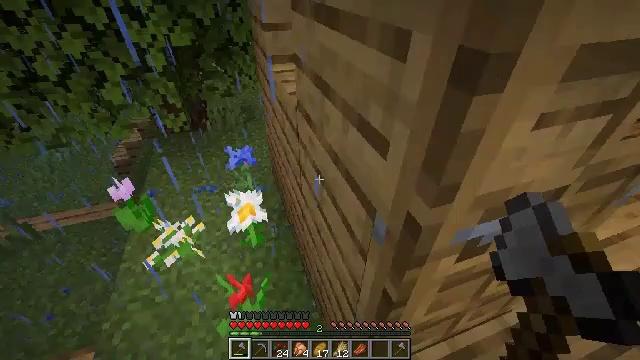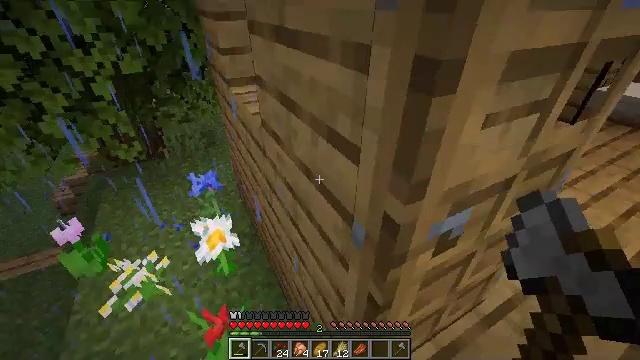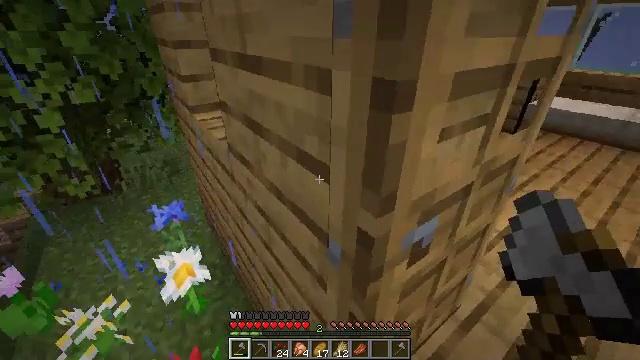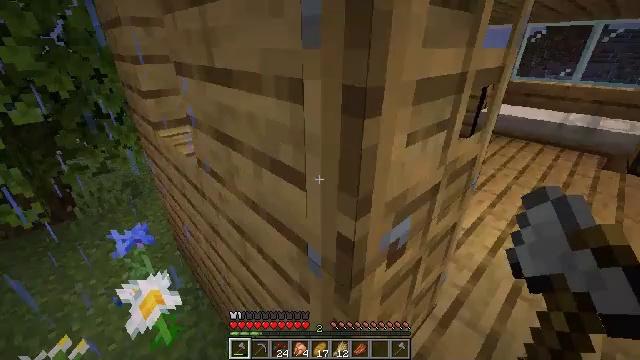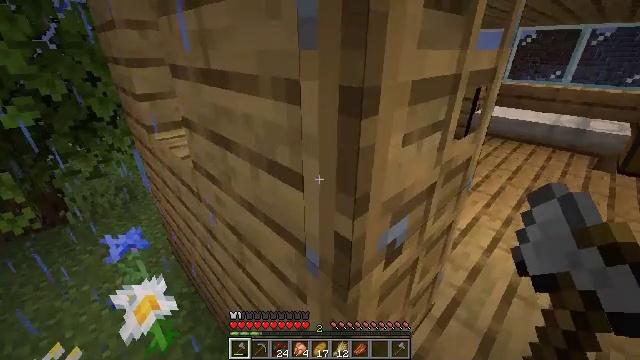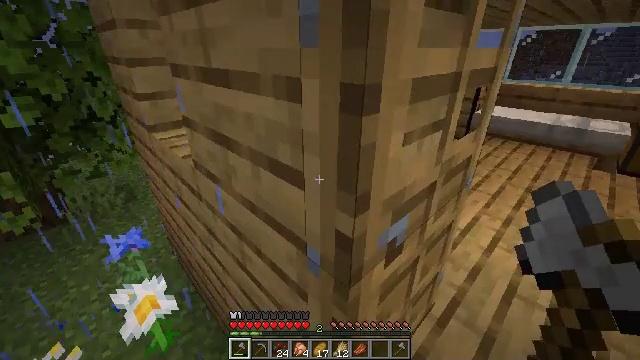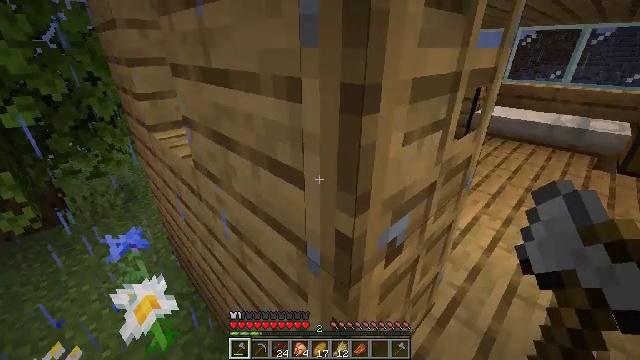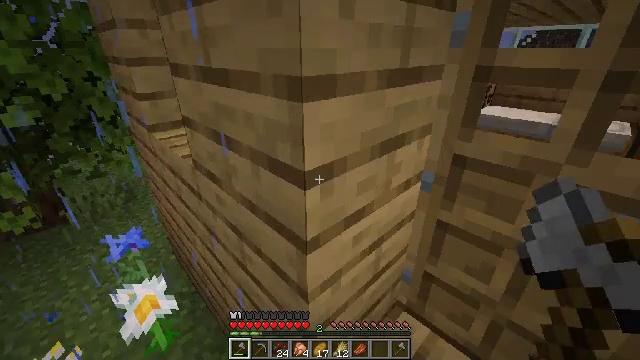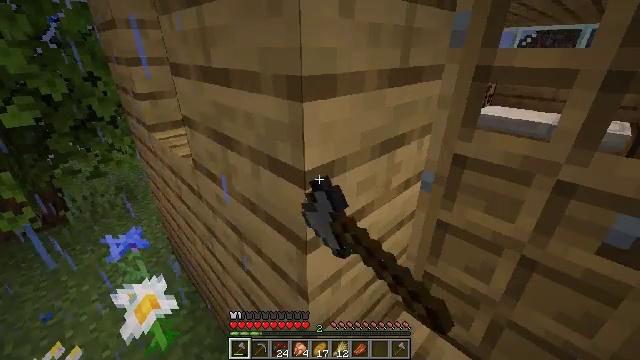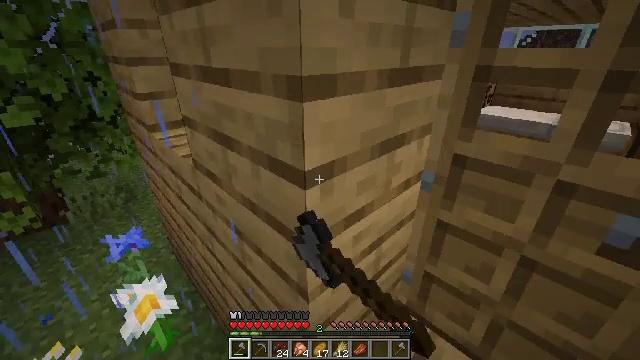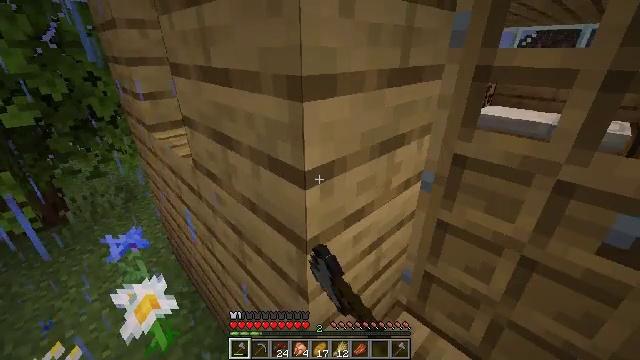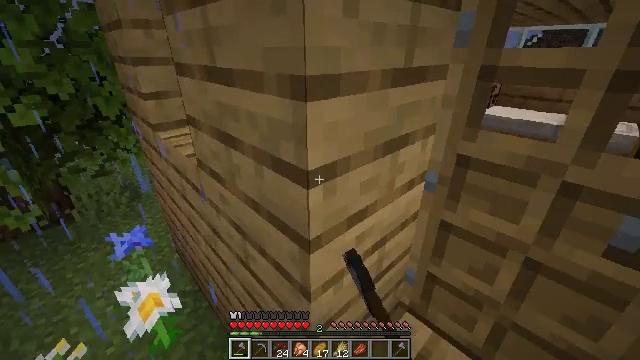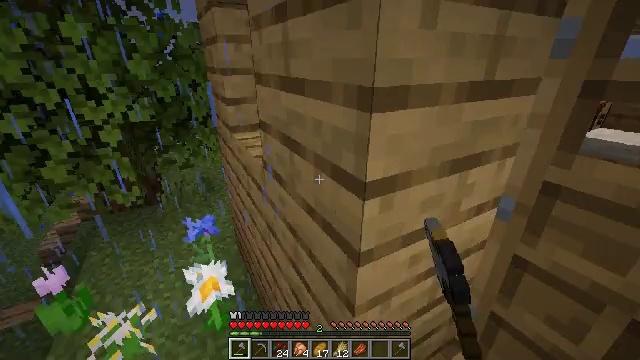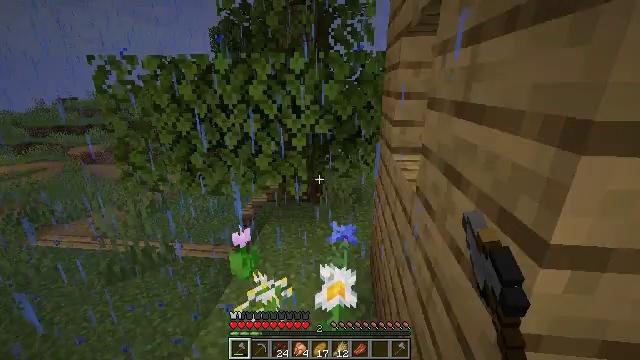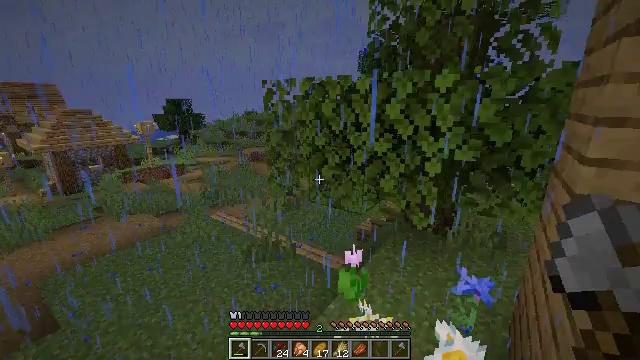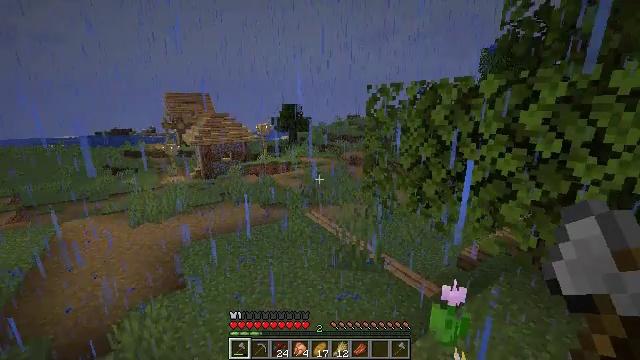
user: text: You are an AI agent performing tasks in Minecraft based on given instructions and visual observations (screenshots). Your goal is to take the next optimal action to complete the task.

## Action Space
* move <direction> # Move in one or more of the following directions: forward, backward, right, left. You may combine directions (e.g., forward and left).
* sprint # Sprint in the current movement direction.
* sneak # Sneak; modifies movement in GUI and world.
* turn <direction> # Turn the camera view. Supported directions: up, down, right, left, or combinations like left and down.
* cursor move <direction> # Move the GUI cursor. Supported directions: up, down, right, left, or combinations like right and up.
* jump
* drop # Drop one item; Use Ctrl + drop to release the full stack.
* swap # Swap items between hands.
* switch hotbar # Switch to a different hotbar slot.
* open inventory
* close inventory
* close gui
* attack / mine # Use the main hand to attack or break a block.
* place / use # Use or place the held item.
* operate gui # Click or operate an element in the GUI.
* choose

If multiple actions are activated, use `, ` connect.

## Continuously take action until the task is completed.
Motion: motion action
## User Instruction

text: Gather the pumpkin stem by mining.
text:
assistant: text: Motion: turn right and up
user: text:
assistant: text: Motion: turn right and up
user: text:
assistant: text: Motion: turn right and up
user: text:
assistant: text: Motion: turn right
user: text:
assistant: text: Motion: no_op
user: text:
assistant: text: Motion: no_op
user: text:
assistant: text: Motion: use / place
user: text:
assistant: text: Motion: use / place
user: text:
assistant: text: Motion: use / place
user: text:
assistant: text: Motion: no_op
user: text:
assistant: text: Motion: no_op
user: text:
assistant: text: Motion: turn left and up
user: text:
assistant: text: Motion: move forward, turn left and up
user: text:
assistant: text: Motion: move forward, turn left and up
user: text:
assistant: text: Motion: move forward, turn left and up
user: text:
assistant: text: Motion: move forward
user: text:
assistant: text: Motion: move forward
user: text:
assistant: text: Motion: move forward
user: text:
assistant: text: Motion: move forward
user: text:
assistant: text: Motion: move forward
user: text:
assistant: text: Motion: move forward
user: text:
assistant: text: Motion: move forward
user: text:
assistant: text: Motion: move forward, turn left
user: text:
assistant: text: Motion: move forward, turn left and down
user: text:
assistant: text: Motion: move forward, turn down
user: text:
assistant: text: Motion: move forward
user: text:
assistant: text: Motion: move forward
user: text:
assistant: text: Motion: move forward
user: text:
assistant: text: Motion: move forward
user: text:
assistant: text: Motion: move forward, turn right and down